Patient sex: F
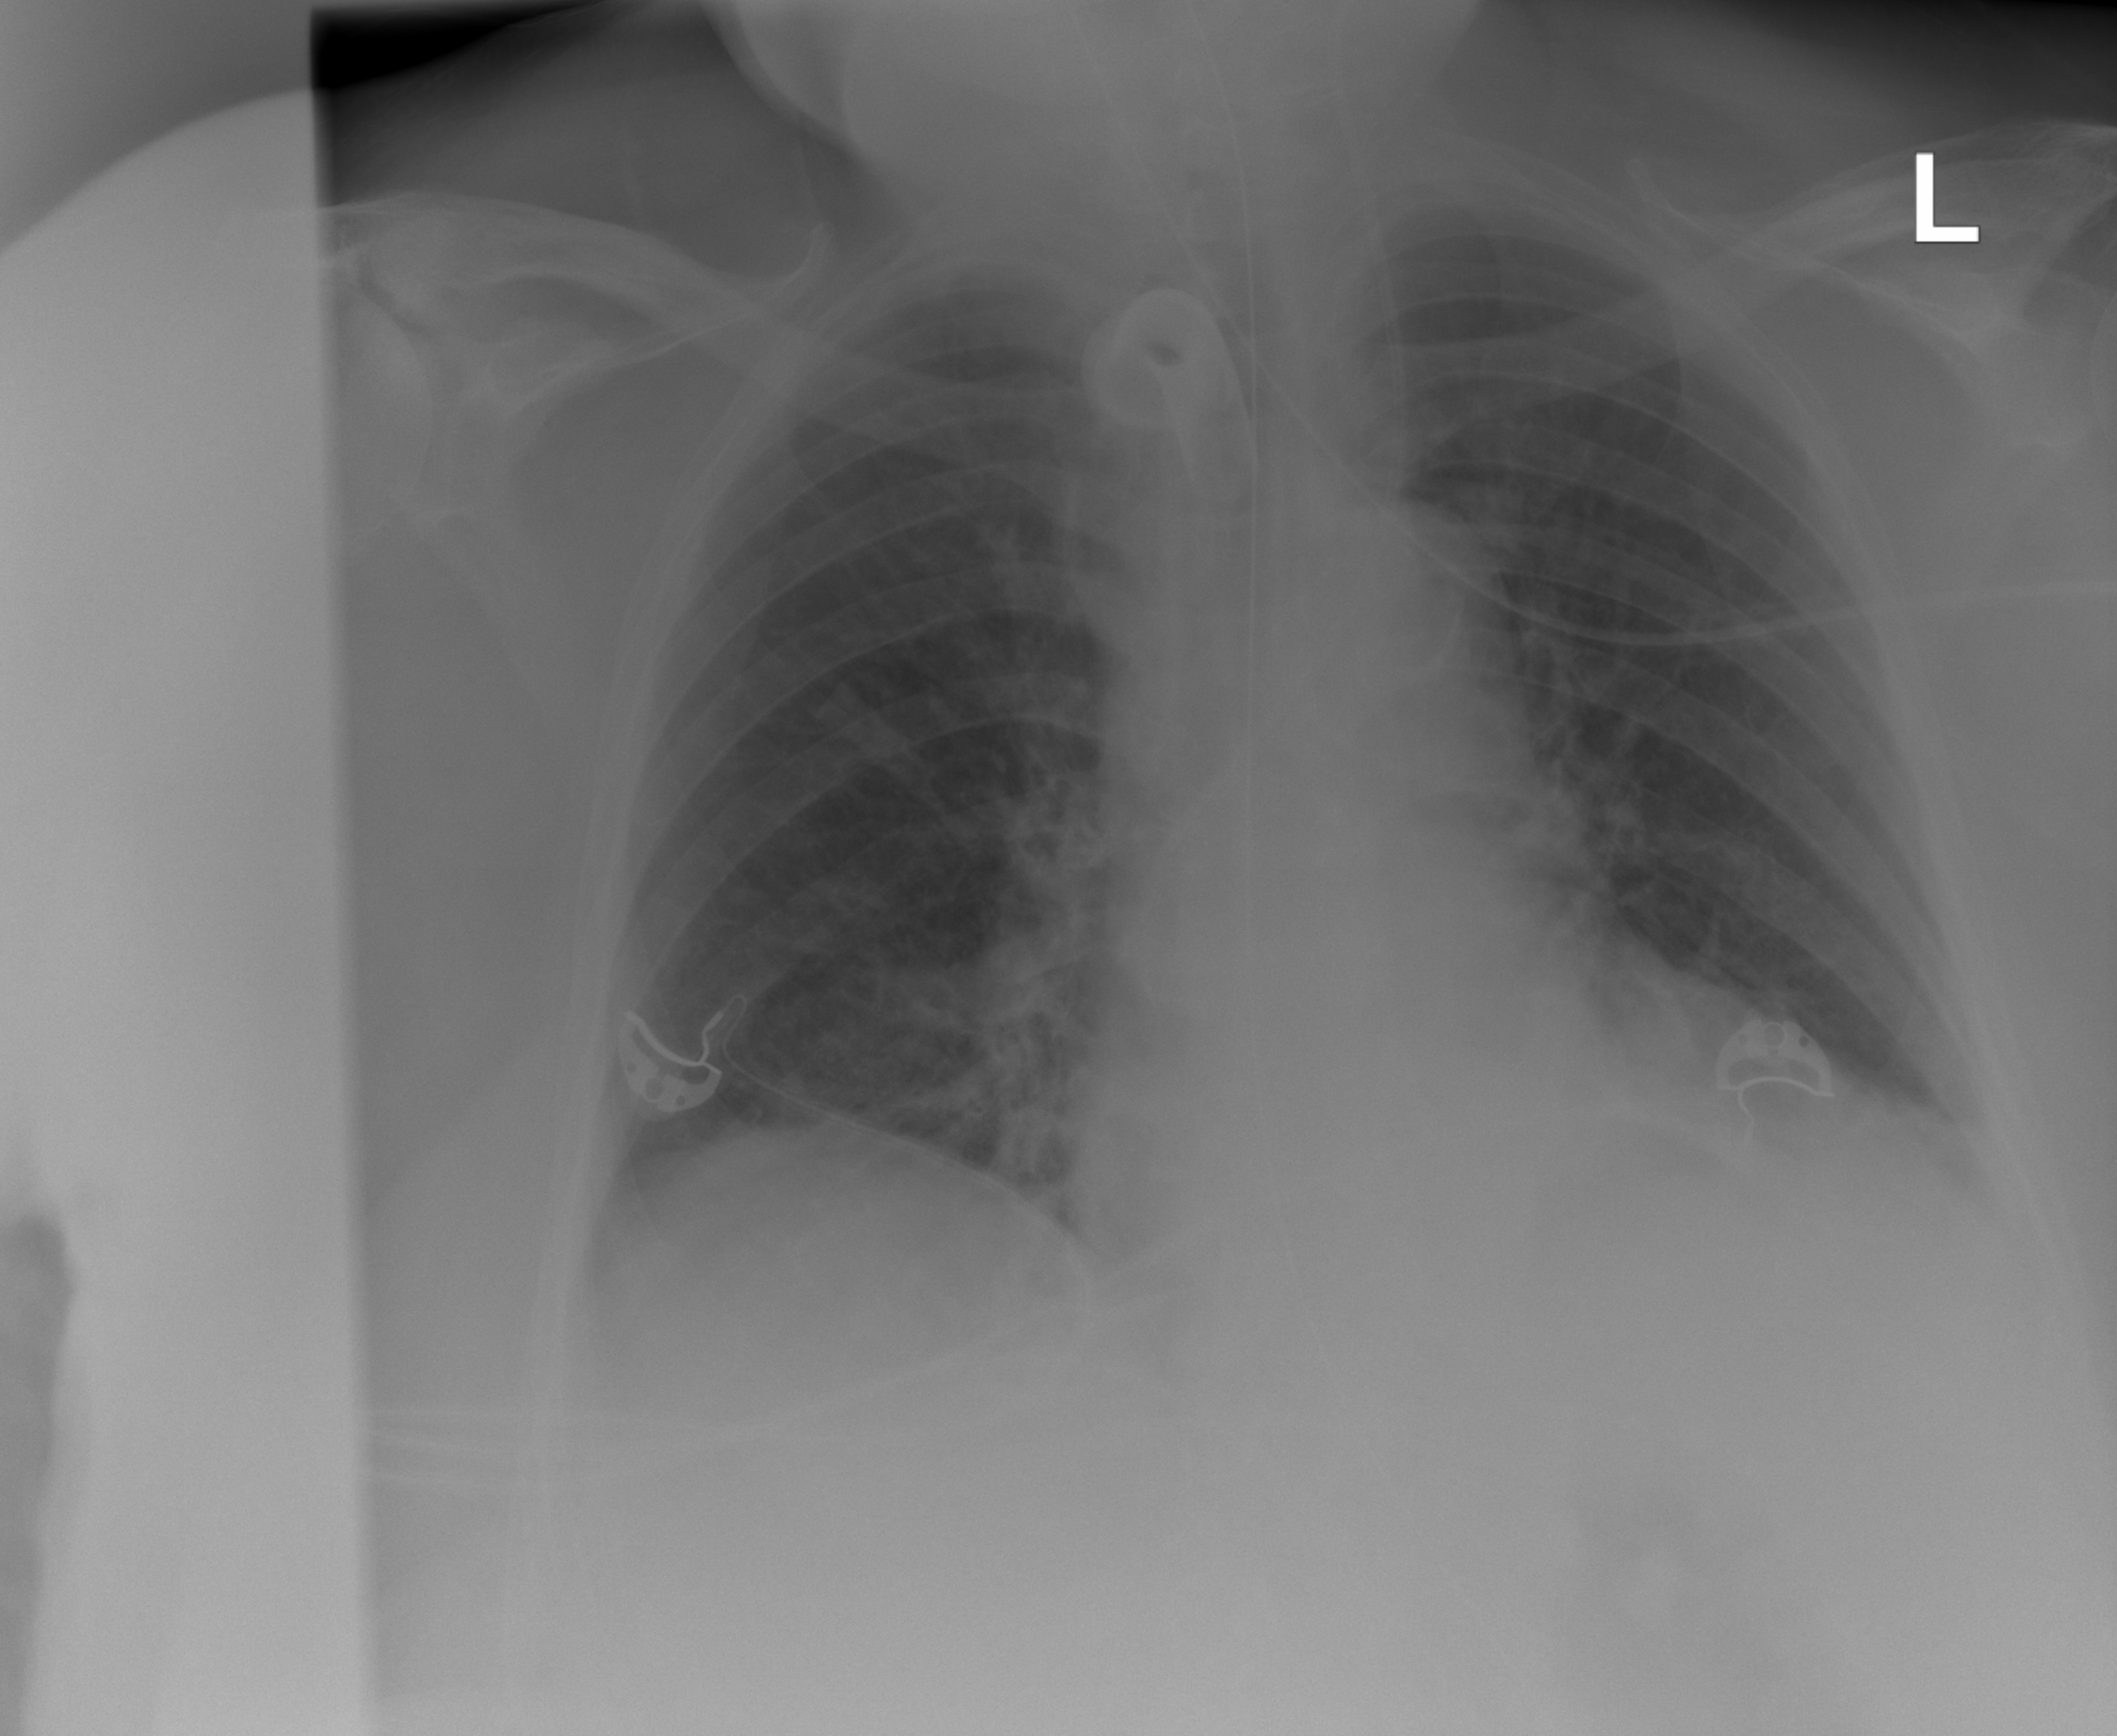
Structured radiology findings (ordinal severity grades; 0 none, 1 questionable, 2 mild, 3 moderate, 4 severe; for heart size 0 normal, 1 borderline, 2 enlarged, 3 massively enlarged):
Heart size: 2
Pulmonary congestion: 2
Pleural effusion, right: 0
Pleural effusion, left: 2
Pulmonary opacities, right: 0
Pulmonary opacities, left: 0
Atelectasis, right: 2
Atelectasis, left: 2